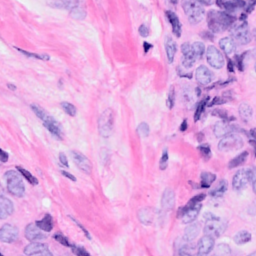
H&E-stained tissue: Breast